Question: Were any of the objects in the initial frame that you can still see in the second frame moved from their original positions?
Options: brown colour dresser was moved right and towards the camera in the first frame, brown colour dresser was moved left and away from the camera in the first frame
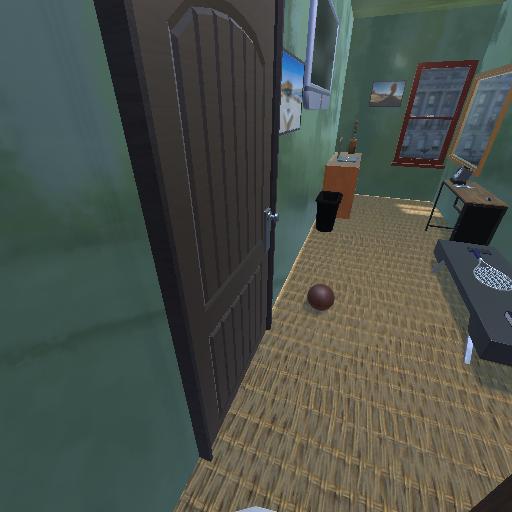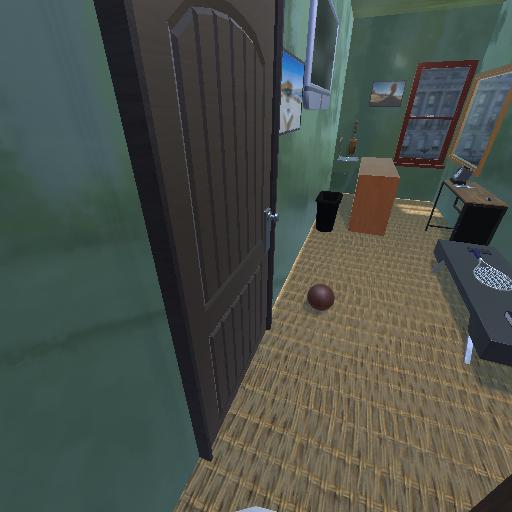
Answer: brown colour dresser was moved right and towards the camera in the first frame